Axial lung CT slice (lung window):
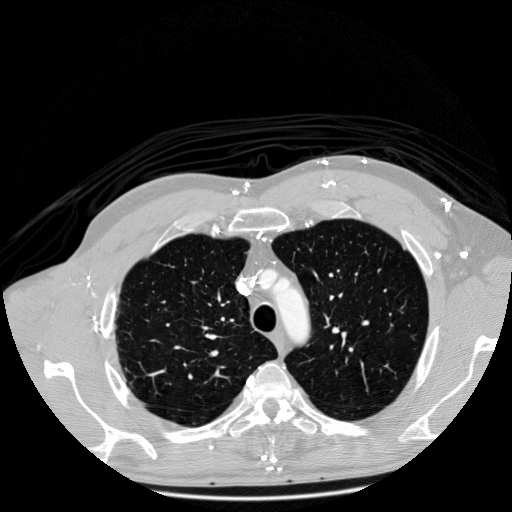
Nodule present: no